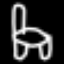
Label: chair